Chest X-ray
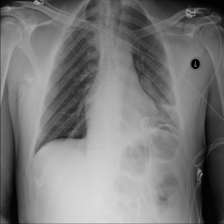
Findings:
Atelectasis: positive
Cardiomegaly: negative
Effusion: negative
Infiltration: positive
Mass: positive
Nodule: negative
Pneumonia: negative
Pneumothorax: negative
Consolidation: negative
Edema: negative
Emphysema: negative
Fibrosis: negative
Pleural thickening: negative
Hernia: negative